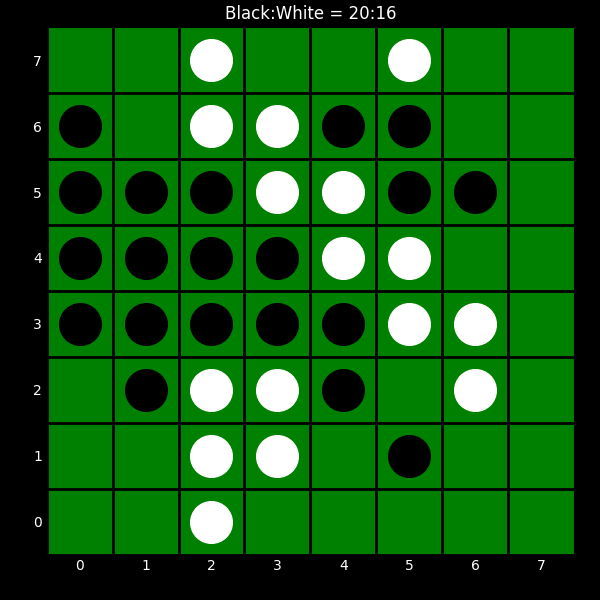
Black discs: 20
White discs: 16